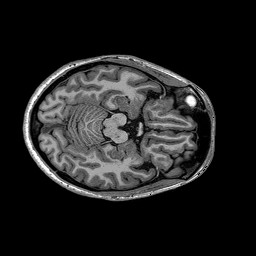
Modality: T1w
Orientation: coronal
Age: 41
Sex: female